Brain MRI, t1w sequence, axial 2D slice.
Patient: age 50, sex F, weight 78 kg, height 1.78 m
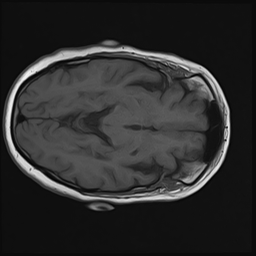